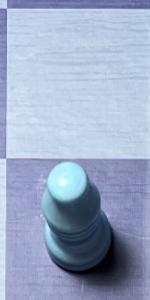
Label: Bishop_White